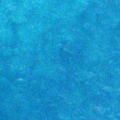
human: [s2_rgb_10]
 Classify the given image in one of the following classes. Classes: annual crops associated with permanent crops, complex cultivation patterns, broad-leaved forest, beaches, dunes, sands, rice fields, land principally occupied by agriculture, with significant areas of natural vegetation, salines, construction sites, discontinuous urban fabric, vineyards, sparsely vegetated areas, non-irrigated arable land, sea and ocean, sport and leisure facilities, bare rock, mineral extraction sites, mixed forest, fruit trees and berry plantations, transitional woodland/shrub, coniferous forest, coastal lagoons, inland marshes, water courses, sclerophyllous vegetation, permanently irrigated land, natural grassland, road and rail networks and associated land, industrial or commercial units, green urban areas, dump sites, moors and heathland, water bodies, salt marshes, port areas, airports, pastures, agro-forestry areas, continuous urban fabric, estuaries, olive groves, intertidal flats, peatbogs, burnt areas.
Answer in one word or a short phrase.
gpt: sea and ocean